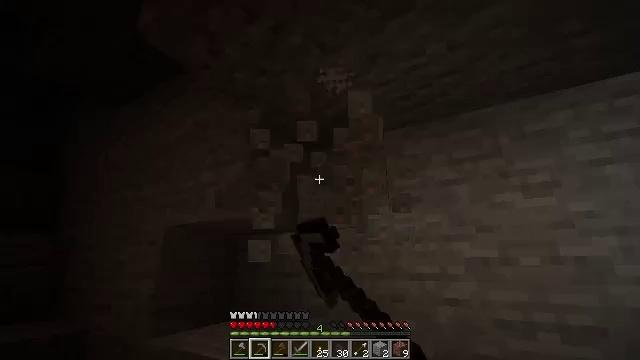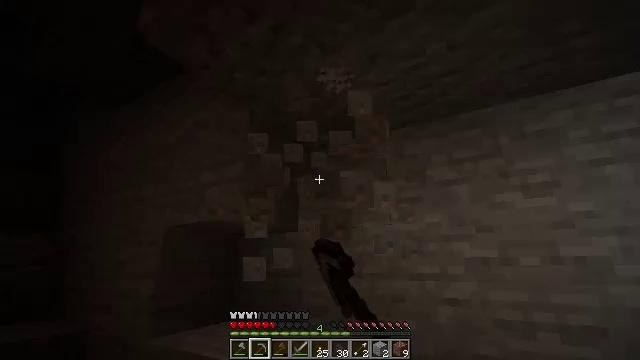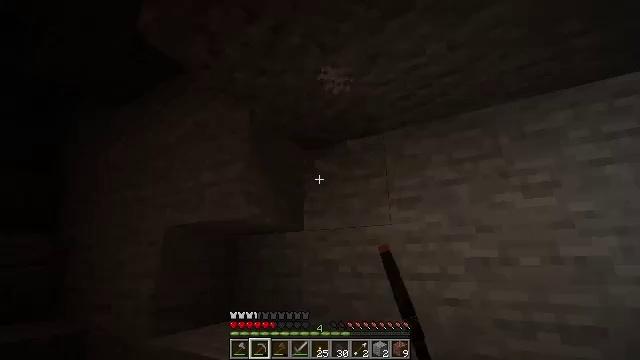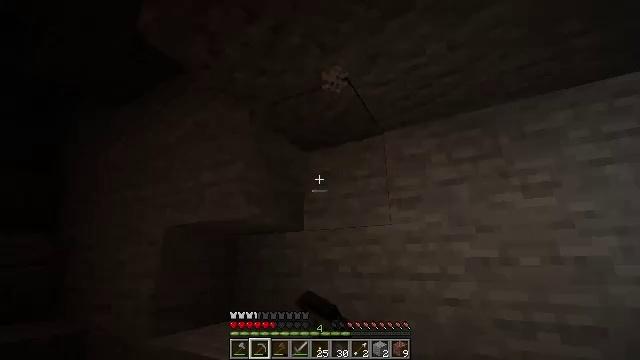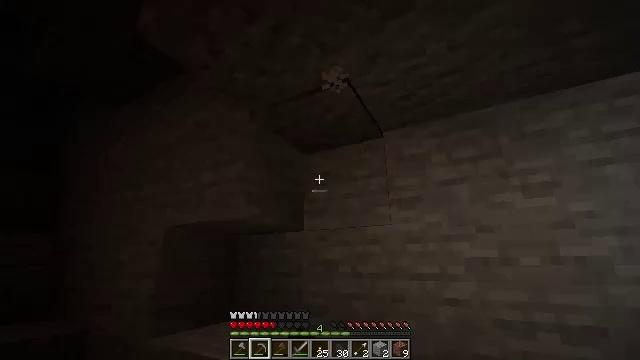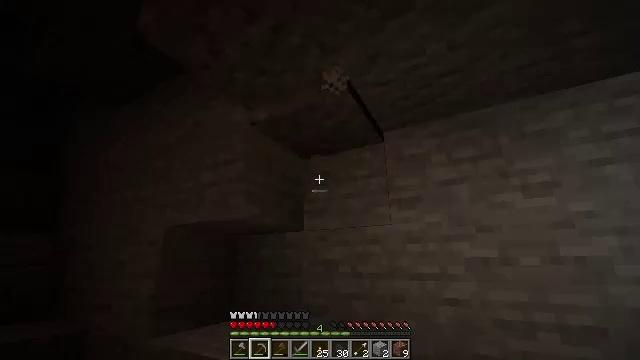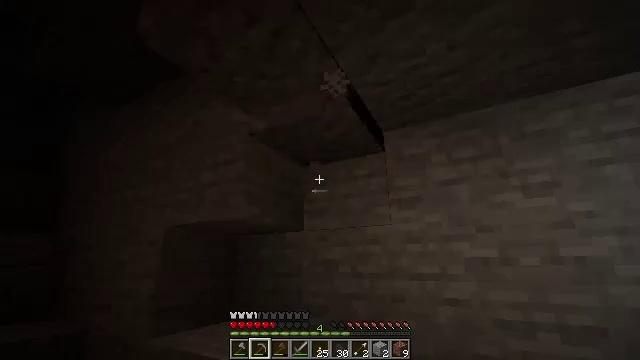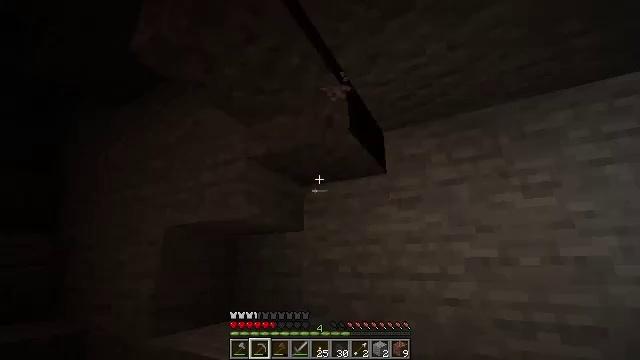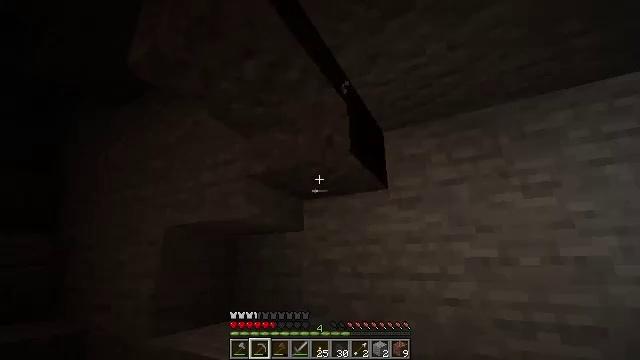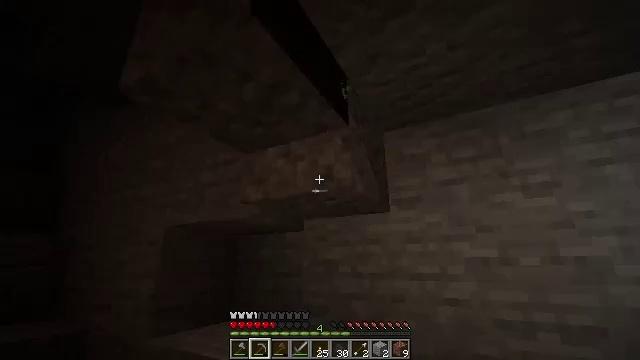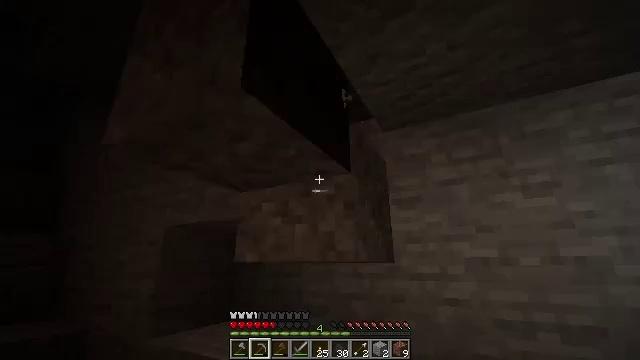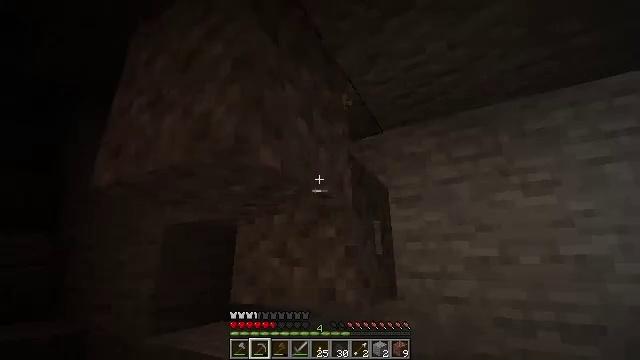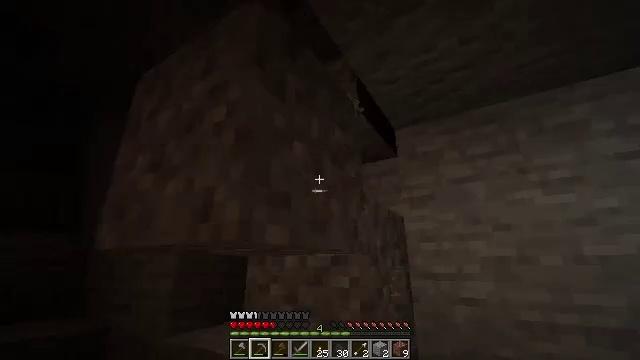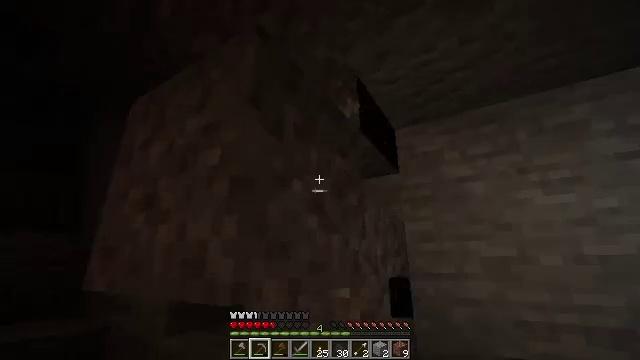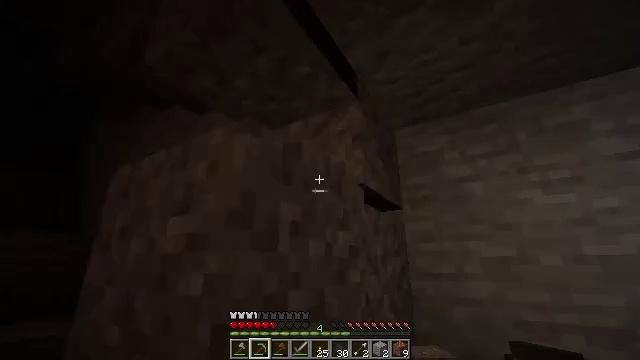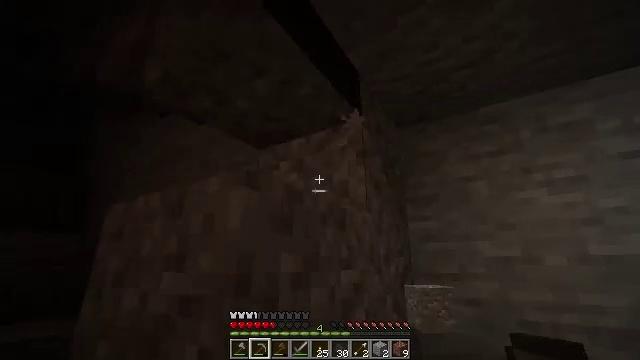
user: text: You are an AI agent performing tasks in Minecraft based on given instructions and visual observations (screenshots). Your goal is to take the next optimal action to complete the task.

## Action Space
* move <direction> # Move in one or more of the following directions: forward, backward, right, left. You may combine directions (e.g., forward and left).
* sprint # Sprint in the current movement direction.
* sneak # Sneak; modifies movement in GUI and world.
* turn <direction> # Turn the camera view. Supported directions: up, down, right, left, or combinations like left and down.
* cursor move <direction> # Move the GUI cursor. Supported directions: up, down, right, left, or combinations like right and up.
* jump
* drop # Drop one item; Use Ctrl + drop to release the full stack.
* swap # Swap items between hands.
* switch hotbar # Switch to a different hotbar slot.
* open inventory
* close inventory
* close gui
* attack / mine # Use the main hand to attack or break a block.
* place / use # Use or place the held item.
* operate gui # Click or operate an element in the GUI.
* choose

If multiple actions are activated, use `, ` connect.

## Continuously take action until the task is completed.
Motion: motion action
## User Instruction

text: Collect gravel for your inventory.
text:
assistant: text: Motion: attack / mine
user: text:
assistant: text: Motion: attack / mine
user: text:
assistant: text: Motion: no_op
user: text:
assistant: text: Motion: no_op
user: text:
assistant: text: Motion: no_op
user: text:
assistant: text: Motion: no_op
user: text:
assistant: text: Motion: no_op
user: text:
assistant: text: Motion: no_op
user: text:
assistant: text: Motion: no_op
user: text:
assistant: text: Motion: no_op
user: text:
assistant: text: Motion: no_op
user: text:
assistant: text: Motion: turn left
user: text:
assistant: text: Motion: no_op
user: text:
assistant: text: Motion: no_op
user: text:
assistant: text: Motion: no_op
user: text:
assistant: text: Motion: no_op
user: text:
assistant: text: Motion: no_op
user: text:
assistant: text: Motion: move back
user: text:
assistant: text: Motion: move back
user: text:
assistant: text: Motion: move back
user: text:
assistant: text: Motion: move back and move right
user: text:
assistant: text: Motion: move back and move right
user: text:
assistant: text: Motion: move back and move right
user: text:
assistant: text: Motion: move back and move right, turn left
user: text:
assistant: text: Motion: move back and move right
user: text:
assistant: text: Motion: move back and move right
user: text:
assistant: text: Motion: move back and move right, turn down
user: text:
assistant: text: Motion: move back and move right, turn down
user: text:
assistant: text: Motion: move back and move right, turn left and down
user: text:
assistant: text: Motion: no_op